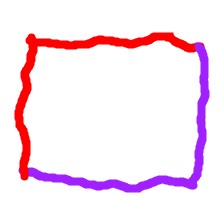
Shape: rectangle